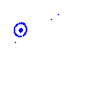
Particle: kaon